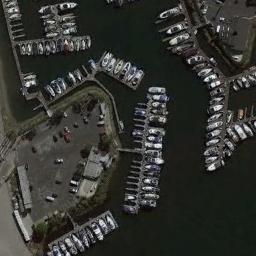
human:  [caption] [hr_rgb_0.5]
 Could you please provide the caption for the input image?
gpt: The harbor has lots of neatly docked boats and a parking lot is next to the harbor .

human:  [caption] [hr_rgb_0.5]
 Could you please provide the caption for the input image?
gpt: Some yachts are neatly arranged on the sea next to the harbor next to the parking lot .

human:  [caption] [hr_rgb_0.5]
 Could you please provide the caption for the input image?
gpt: There are many cars near the harbor .

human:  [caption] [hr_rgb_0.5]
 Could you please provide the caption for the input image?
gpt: There are few stops in the harbor .

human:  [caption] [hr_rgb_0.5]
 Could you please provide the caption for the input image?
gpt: There are many ships docked neatly at the harbor .